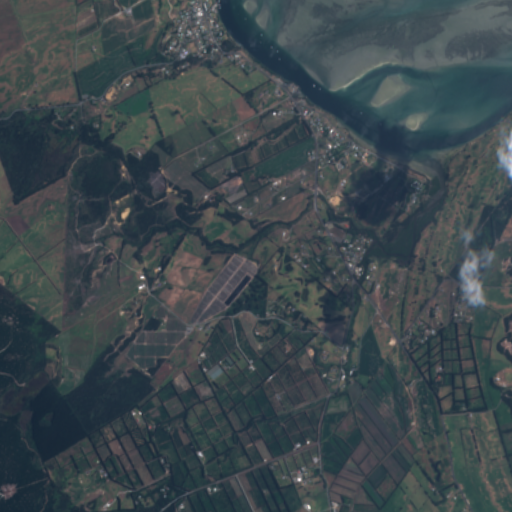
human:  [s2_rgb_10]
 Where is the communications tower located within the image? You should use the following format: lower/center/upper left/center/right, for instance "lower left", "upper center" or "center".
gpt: The communications tower is located in the upper center of the image.
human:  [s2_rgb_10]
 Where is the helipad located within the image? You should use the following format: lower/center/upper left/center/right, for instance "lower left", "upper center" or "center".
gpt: The helipad is located in the upper center of the image.
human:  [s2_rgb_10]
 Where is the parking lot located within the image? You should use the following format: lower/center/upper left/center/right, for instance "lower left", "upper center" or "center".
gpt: The parking lot is located in the upper center of the image.
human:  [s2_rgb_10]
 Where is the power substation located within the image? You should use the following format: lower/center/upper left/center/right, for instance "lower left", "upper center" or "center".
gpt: The power substation is located in the upper left of the image.
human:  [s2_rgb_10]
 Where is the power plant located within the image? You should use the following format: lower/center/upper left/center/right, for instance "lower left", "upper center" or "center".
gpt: There is no power plant in the image.